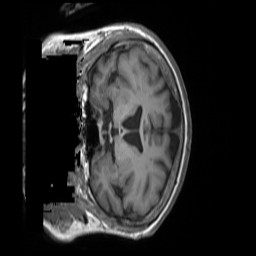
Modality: T1w
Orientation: coronal
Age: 61
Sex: female
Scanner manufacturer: siemens
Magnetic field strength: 3 T
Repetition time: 1.55 s
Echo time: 0.00234 s